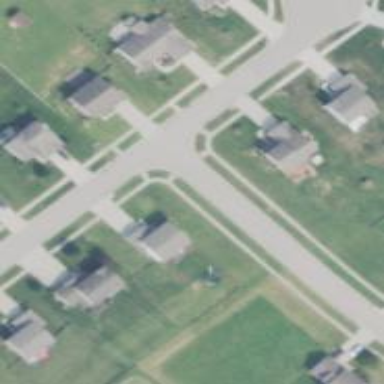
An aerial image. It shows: Unmarked road crossing.